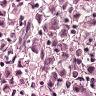
Metastatic tissue present: yes